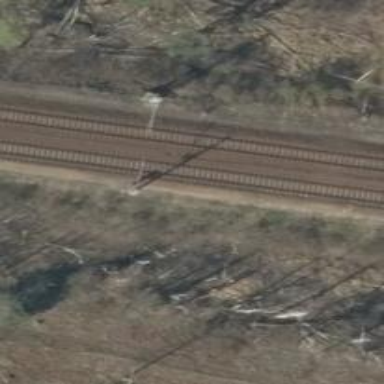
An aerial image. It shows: Solitary milestone along the railway.